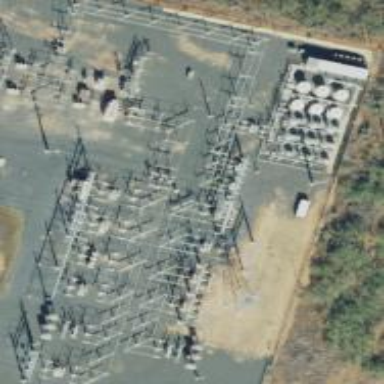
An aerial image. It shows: Switch used for power control.